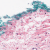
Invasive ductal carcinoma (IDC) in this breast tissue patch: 0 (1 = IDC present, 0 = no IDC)